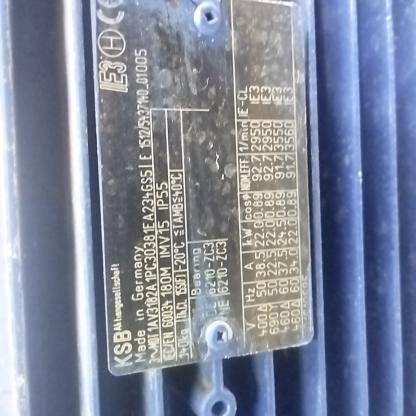
Klasa: tabliczka-znamionowa